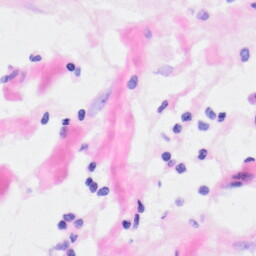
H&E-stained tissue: Kidney